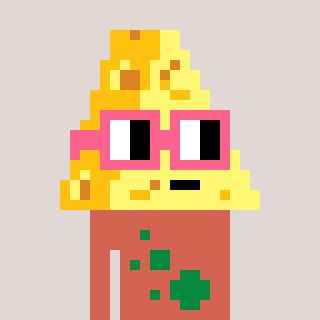
a pixel art character with square pink glasses, a cheese-shaped head and a peachy-colored body on a warm background